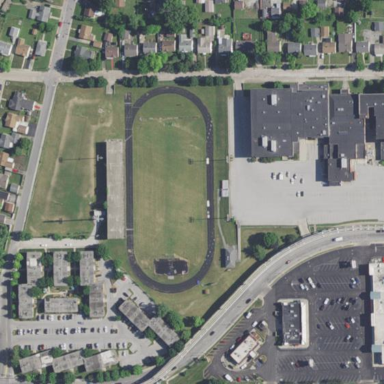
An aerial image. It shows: School.